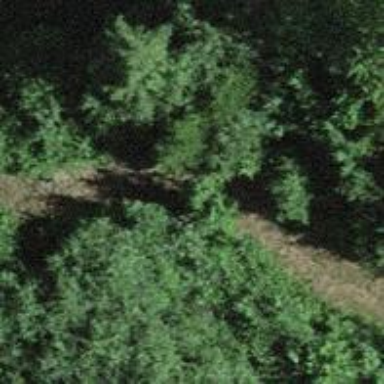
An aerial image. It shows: Path on the ground.